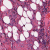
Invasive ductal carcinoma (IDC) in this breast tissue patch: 0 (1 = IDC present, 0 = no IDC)